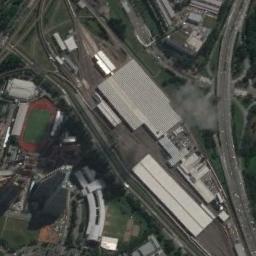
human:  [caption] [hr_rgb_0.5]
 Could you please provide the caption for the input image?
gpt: The railway station is between some buildings and playground .

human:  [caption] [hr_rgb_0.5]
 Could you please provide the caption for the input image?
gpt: The railway station has lots of railways and some white buildings of different sizes .

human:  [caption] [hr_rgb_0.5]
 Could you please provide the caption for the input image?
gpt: There are numerous buildings beside the railway station .

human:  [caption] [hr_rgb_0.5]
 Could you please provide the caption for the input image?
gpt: There is a fully equipped railway station in the city .

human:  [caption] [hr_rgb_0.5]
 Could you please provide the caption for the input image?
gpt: There are some green trees and a ground track field near the railway station .